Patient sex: M
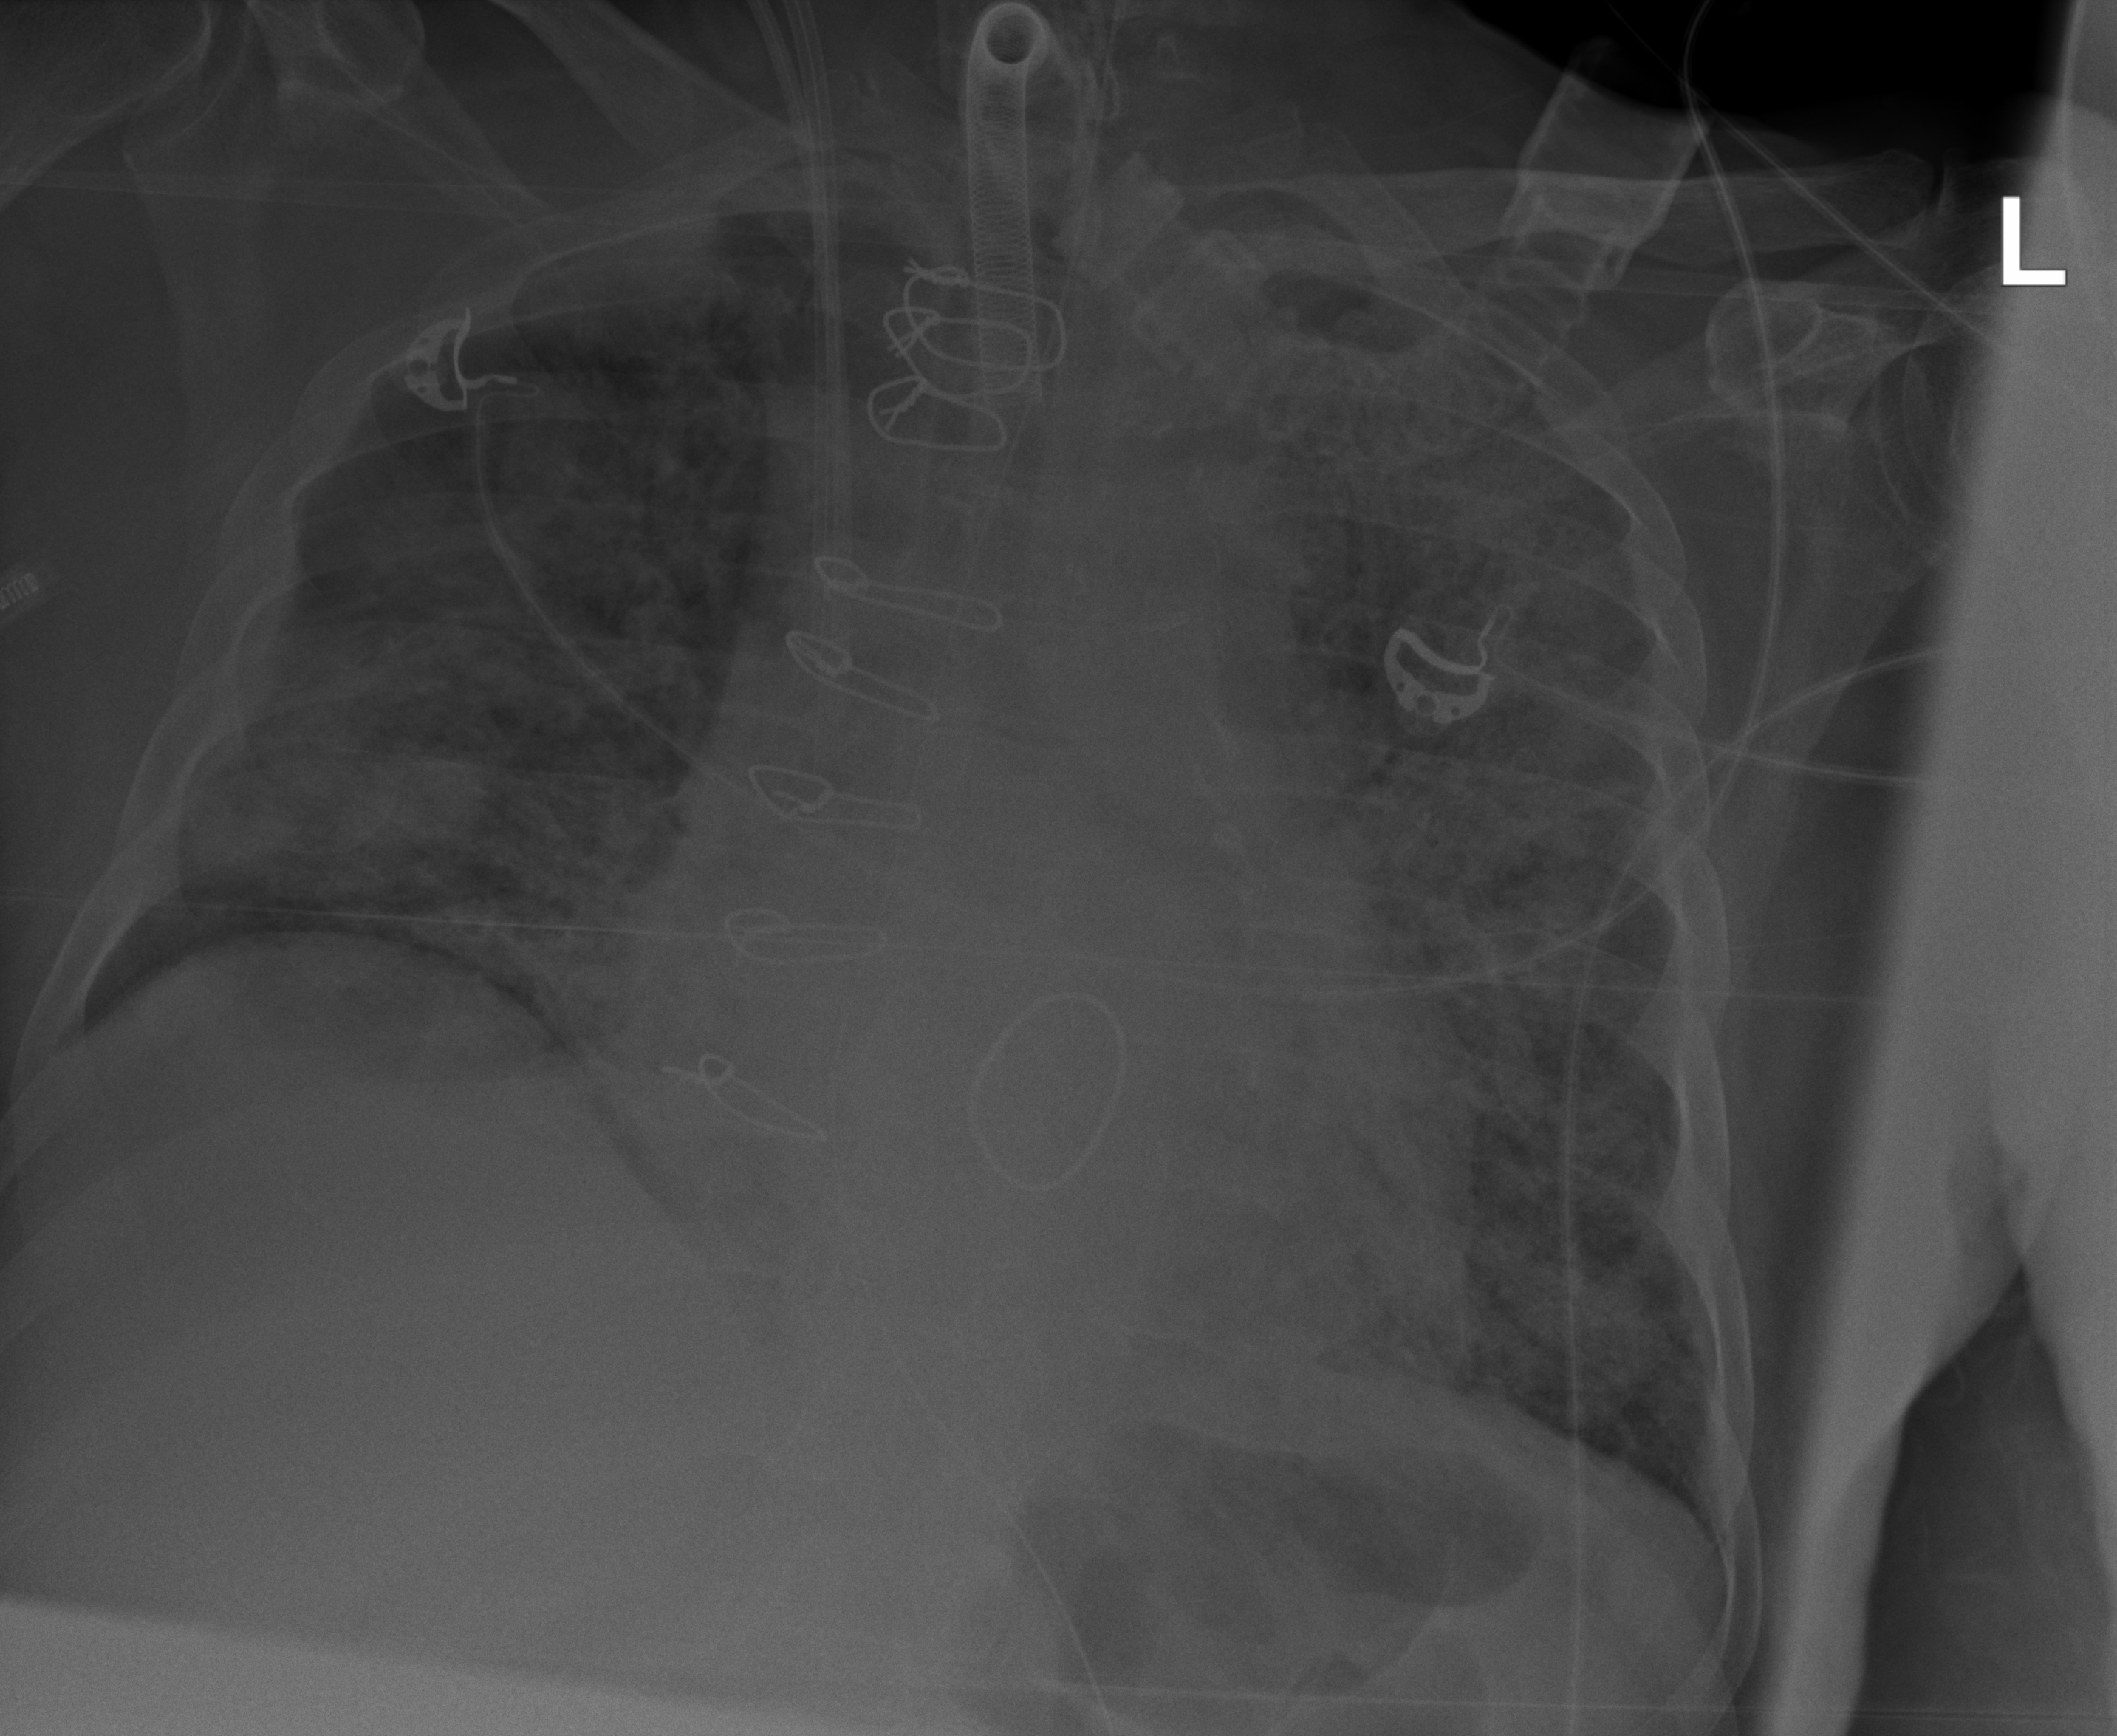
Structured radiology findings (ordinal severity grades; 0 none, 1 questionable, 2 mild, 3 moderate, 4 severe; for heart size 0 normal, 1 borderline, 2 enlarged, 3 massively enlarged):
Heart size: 2
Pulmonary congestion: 3
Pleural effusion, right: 0
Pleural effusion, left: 0
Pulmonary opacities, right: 3
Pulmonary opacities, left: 4
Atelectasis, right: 3
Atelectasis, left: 3